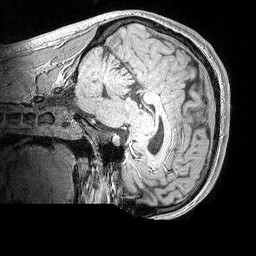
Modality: MP2RAGE
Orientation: sagittal
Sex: male
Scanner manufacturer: siemens
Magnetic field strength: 3 T
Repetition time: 5 s
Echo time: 0.00292 s